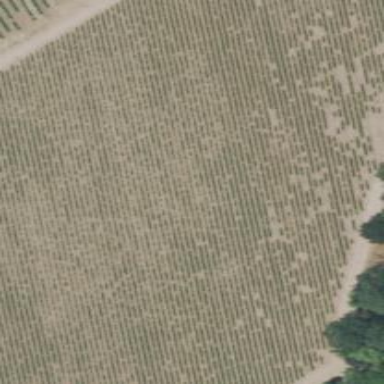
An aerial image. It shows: Vineyard where grapes are grown.